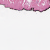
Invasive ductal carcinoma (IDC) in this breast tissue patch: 0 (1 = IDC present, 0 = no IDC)